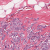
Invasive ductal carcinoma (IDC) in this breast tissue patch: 1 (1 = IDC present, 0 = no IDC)